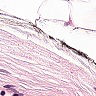
Metastatic tissue present: no